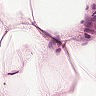
Metastatic tissue present: no